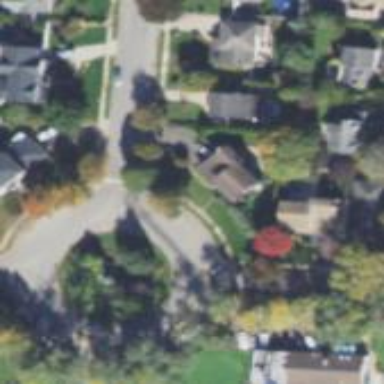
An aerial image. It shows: Roundabout on residential road.